Question: iOS, how to make a custom uibarbuttonitem with no-border, no-span with each other?
like this picture?

I do not know how to name this style. all these buttons are on the UIToolBar component.
thank you very much.
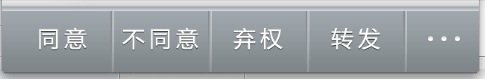
Answer: As per my understanding it's better to use segment-controller in such cases, But if you don't wanna use it you can apply the image to your bar buttons in following way.
'''
UIImage *image=[[UIImage imageNamed:@"barbuttonimage.png"] stretchableImageWithLeftCapWidth:50 topCapHeight:10];
// Specify width & height as per your need..
CGRect frameimg = CGRectMake(0, 0, image.size.width,image.size.height);
UIButton *someButton = [[UIButton alloc] initWithFrame:frameimg];
[someButton setBackgroundImage:image forState:UIControlStateNormal];
[someButton addTarget:self action:@selector(myBarbuttonEvent)
forControlEvents:UIControlEventTouchUpInside];
UIBarButtonItem *myBarbutton =[[UIBarButtonItem alloc] initWithCustomView:someButton];
self.navigationItem.leftBarButtonItem=mailbutton;
[someButton release];
'''
Hope this helps you. Thanks.